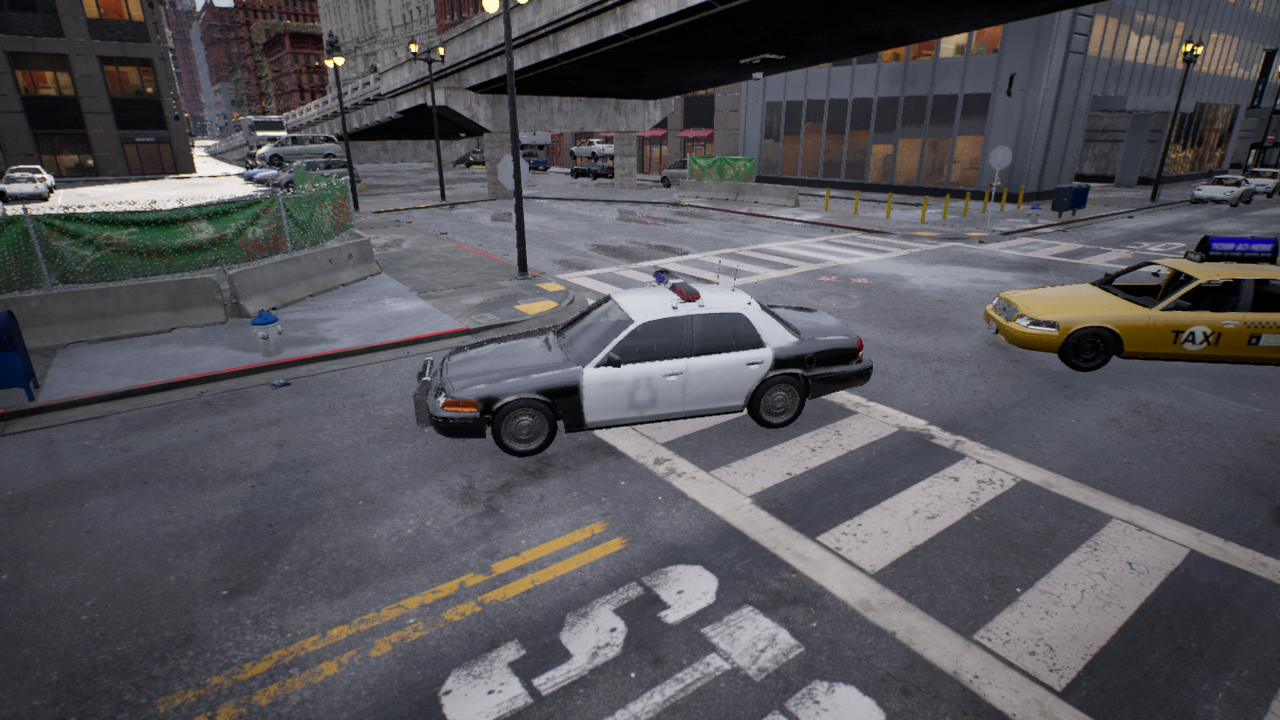
Venue: intersection
Lighting: clear day
Vehicle rig: sedan